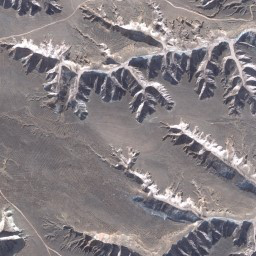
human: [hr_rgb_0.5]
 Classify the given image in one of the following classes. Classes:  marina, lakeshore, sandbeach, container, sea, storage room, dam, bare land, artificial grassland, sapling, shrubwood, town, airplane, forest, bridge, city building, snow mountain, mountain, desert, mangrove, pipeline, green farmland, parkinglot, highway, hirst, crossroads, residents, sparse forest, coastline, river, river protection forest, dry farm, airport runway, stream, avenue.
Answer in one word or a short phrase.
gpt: mountain